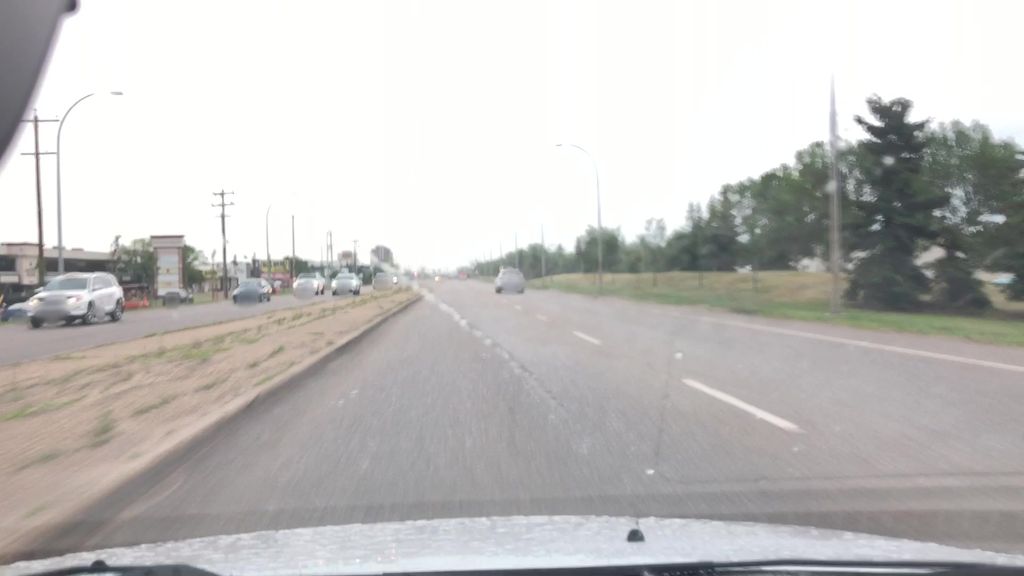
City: edmonton